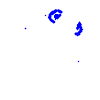
Particle: electron